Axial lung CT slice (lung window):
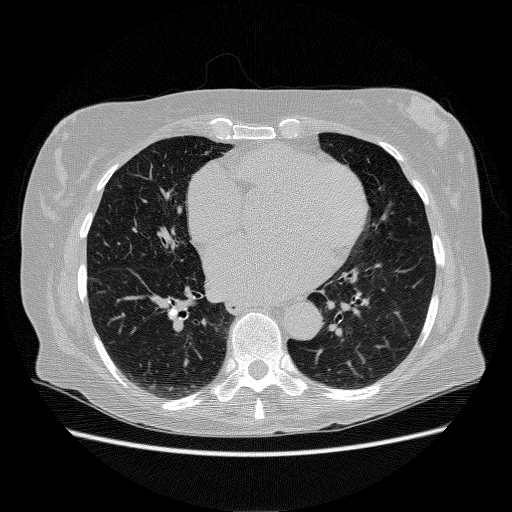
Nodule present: no